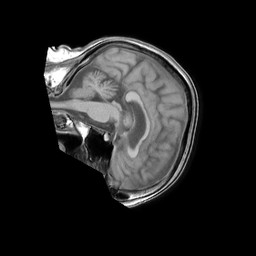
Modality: T1w
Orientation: sagittal
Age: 85
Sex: female
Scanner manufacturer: philips
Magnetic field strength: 1.5 T
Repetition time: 0.1843 s
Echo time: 0.001828 s